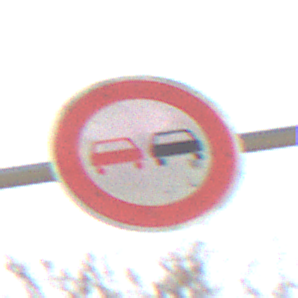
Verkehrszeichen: Ueberholverbot
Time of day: MorningAfternoon
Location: Outdoor (Nature)
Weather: PartlyCloudy
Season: Winter
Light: Natural